Interaction volume radius: 5 \u00c5
Interaction volume height: 10 \u00c5
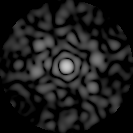
Disorder parameter: 0.7474